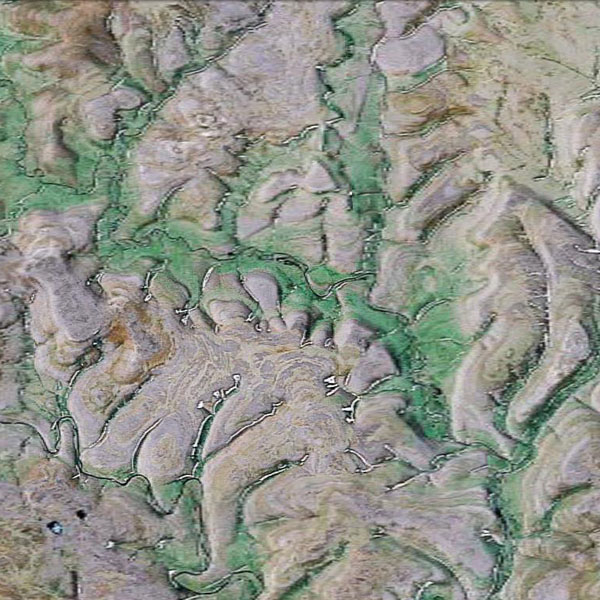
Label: Mountain